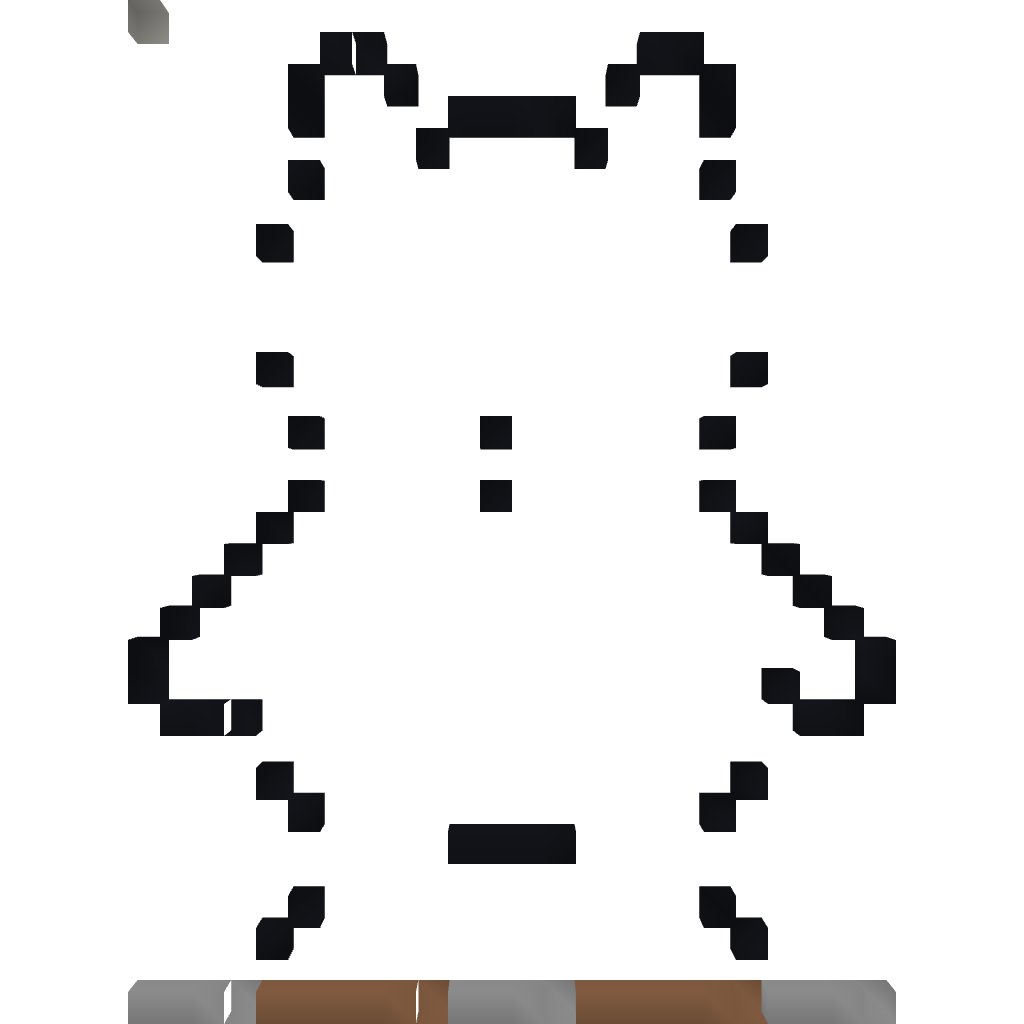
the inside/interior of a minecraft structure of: Monobear